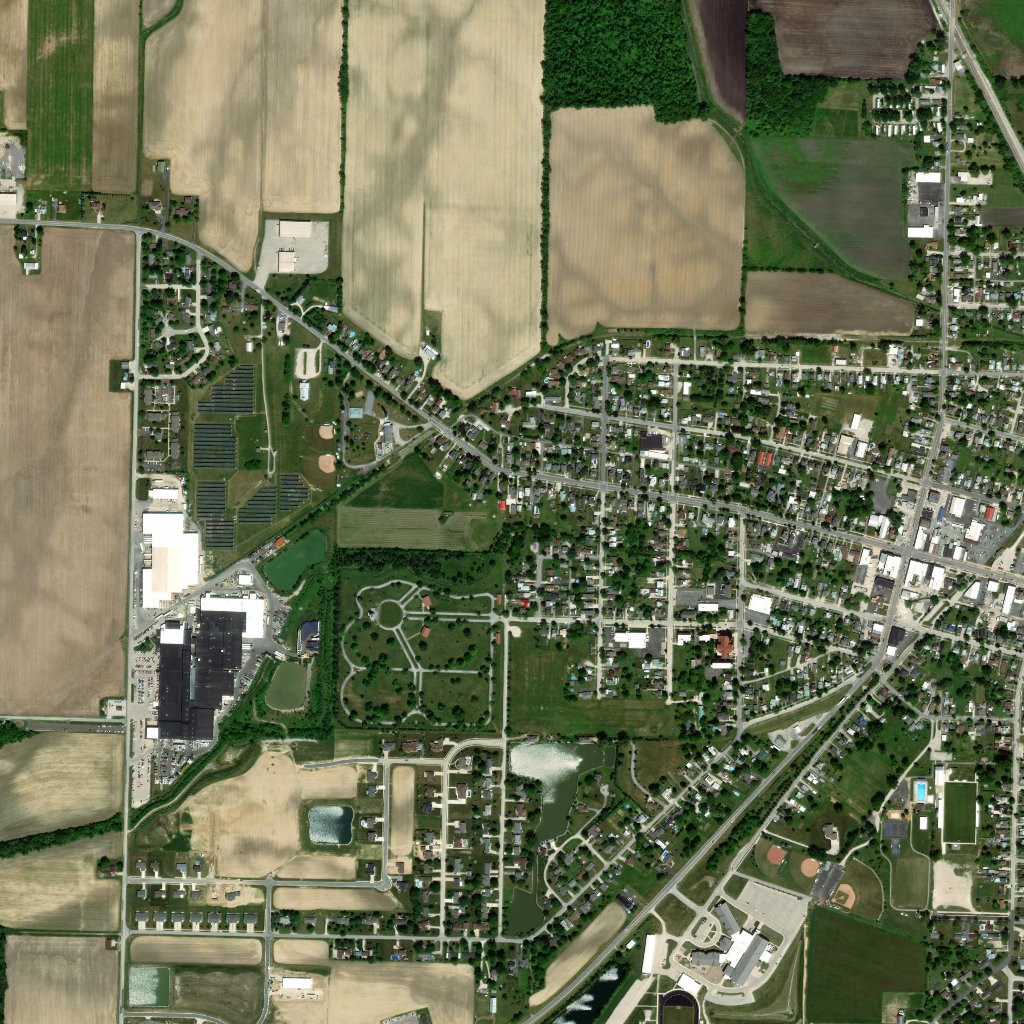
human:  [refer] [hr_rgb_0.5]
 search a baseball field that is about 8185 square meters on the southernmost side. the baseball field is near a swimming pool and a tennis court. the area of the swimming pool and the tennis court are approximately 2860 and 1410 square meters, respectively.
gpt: <box>[[81, 83, 87, 90, 0]]</box>

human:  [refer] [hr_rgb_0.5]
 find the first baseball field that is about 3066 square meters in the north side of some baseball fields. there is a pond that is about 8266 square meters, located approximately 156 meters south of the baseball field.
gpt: <box>[[29, 41, 32, 44, 0]]</box>